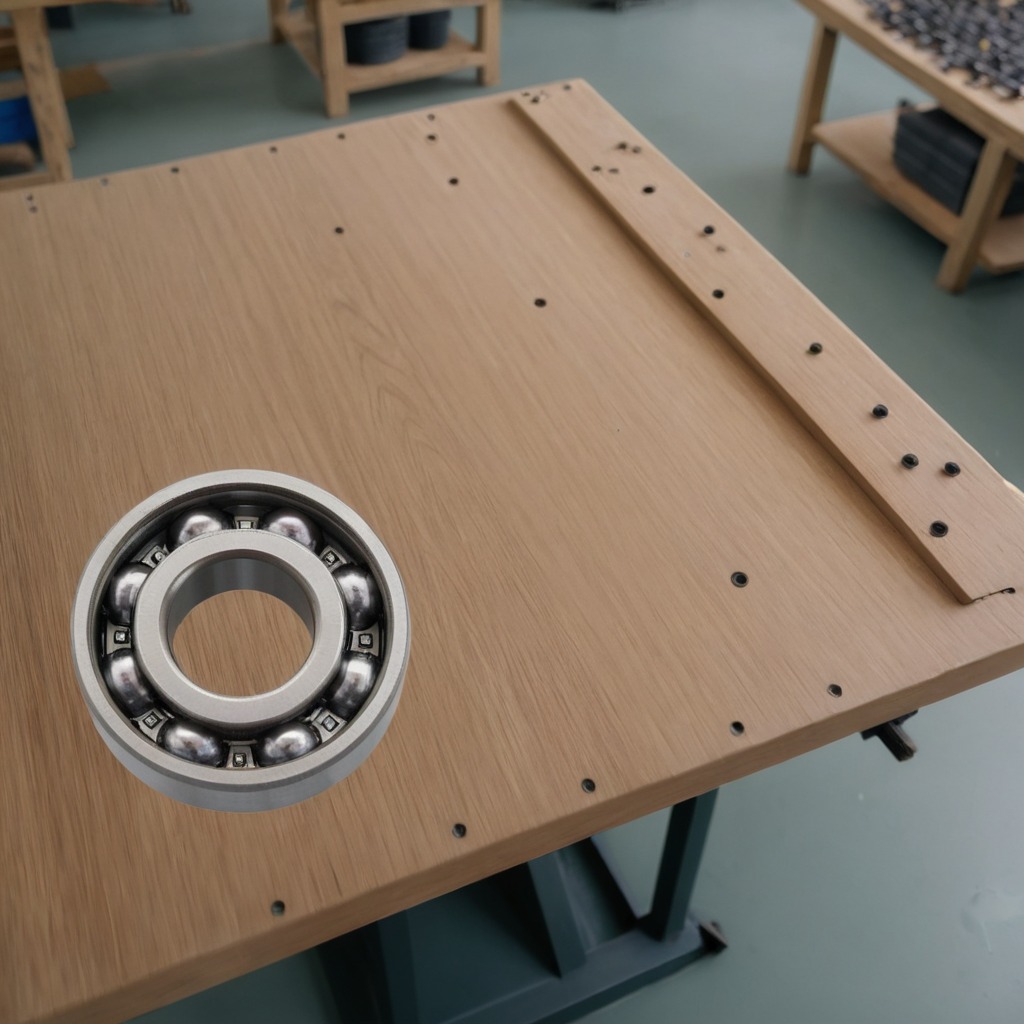
A metal ball bearing is lying on a workbench inside a coastal fishing gear workshop.